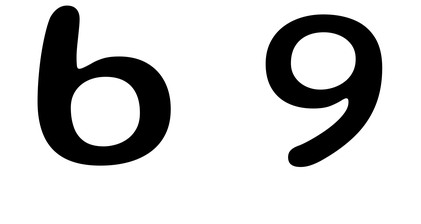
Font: Gluten_Regular